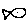
Label: fish